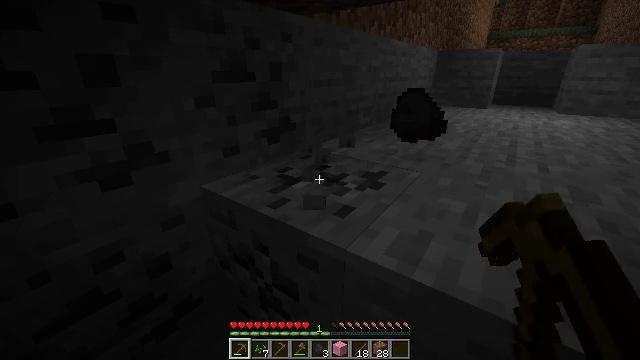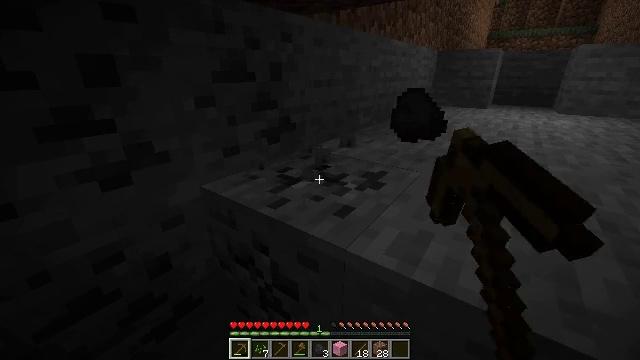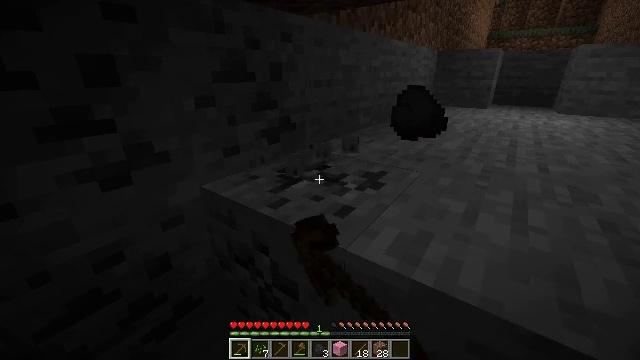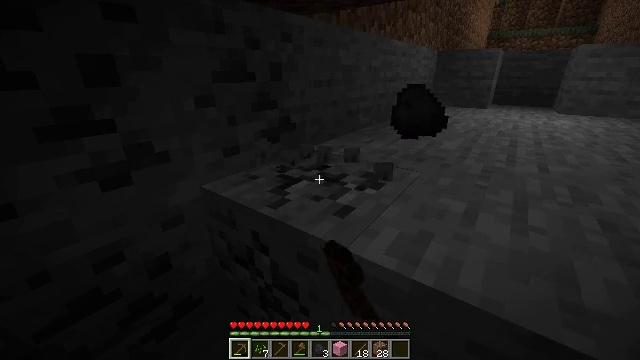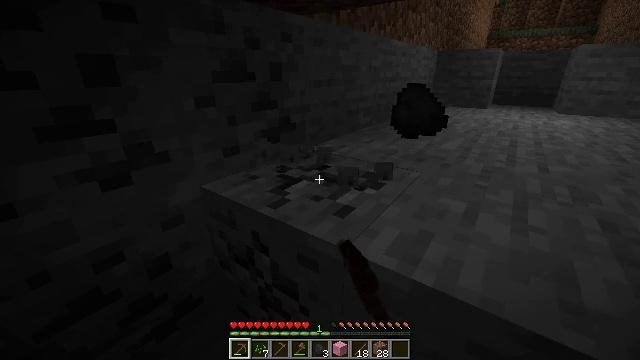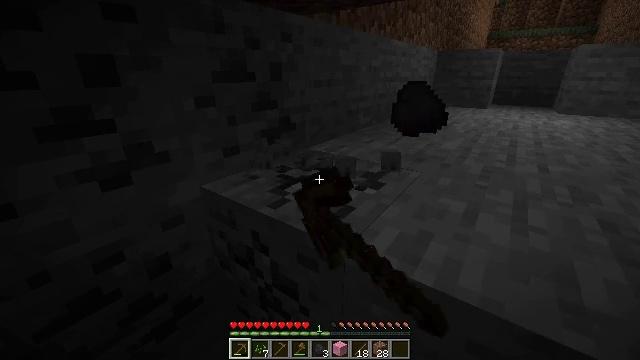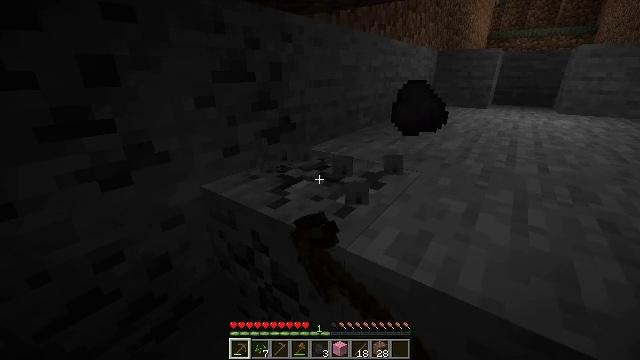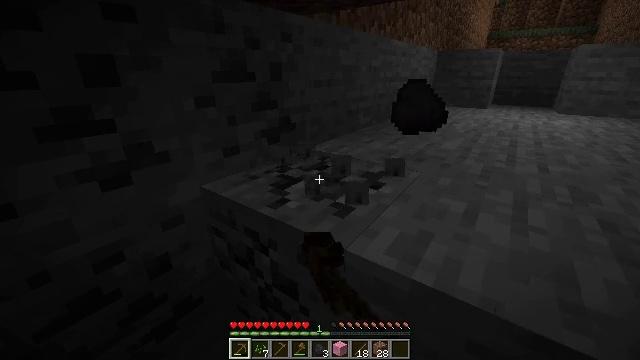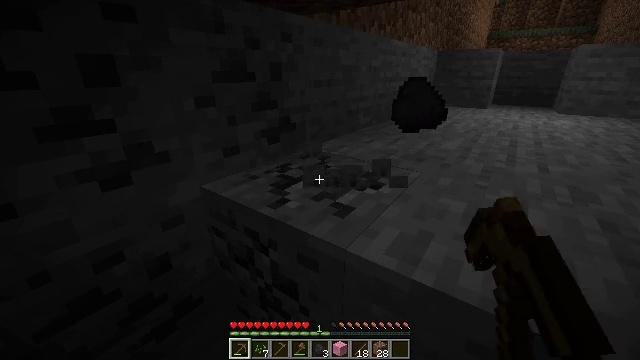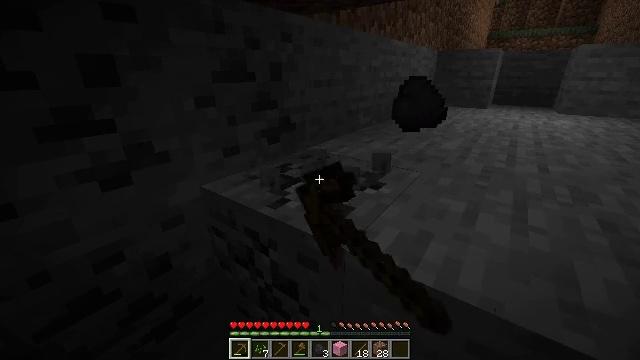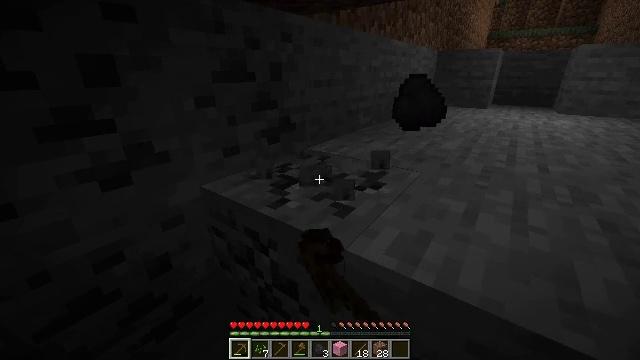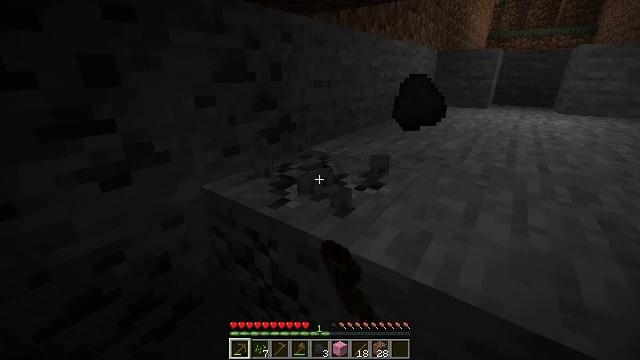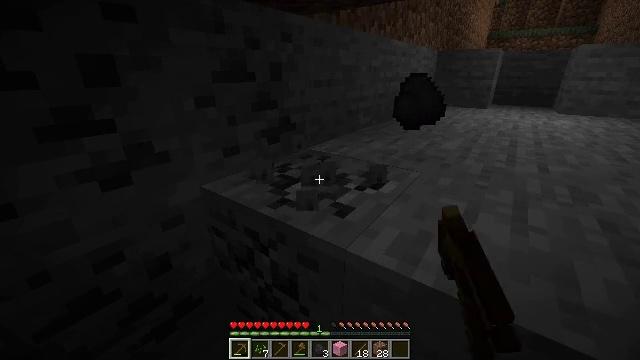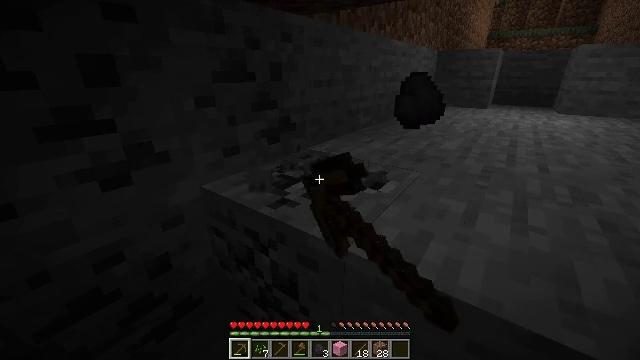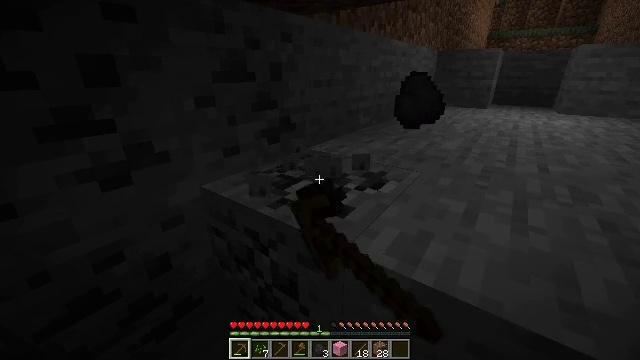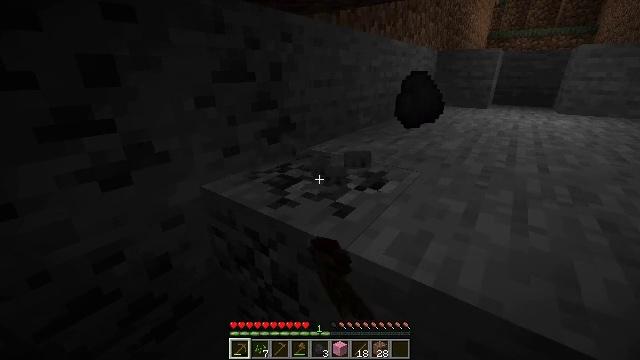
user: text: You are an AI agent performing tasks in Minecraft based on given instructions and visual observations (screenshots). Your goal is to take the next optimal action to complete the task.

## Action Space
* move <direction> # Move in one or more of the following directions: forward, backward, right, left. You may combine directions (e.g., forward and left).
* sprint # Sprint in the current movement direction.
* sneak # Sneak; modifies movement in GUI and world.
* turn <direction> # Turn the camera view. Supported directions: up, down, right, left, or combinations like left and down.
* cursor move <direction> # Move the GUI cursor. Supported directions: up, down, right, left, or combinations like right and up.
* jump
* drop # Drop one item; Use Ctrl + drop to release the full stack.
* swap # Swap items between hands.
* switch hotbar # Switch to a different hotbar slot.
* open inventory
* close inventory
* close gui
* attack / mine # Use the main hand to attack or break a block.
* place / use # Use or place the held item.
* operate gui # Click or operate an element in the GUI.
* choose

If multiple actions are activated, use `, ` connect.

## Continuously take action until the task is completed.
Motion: motion action
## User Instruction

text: Mine the coal ore underground.
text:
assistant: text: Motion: attack / mine
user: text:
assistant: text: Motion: attack / mine
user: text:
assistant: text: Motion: attack / mine
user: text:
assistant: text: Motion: attack / mine
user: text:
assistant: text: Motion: attack / mine
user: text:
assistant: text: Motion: attack / mine
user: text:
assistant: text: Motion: attack / mine
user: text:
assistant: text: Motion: attack / mine
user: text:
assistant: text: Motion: attack / mine
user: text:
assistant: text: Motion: attack / mine
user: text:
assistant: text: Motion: attack / mine
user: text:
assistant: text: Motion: attack / mine
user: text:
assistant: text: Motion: attack / mine
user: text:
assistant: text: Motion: attack / mine
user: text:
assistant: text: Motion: attack / mine
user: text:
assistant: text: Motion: attack / mine
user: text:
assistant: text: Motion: attack / mine
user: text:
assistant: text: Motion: attack / mine
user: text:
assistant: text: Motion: attack / mine
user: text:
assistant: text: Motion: attack / mine
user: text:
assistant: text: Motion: attack / mine
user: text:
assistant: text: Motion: attack / mine
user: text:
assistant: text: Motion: attack / mine
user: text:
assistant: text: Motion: attack / mine
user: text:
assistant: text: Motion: attack / mine
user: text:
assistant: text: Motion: attack / mine
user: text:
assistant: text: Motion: attack / mine
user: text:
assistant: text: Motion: attack / mine
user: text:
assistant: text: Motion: attack / mine
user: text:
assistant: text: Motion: attack / mine